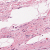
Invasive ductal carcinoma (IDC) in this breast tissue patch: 0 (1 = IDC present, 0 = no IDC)